Question: I would like to create a interactive map feature via HTML,CSS and Javascript. Therefore I need to place Link-Tags(or similar) on a map. The following image illustrates what I am trying to achieve:
The Red crosses should be clickable links (not necessarily only the red crosses - it would be ok if a transparent rectangle is clickable).
So far I came across the (image-)map tag with which I could place rectangles on the corresponding positions on the map. I wonder if this is the best method or if there is another more comfortable method or a best practice to do such things.
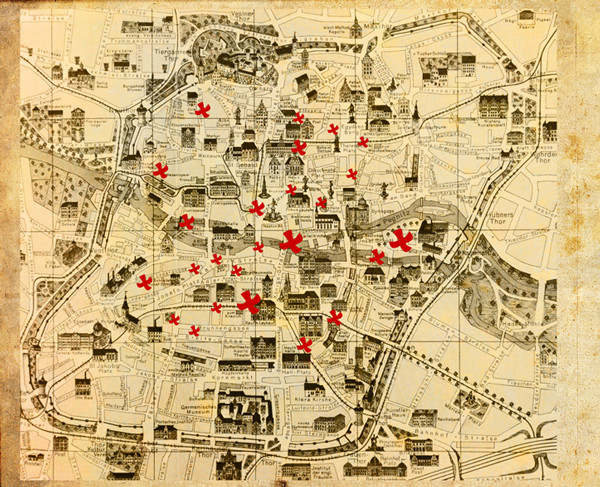
Answer: Here is a demo using qTip2 at <URL>.
HTML:
'''
<div id="demo-imagemap">
<h3>ClICK TO TOGGLE X to see </h3>
<img border="0" usemap="#myMap" alt="map" src="http://4.bp.blogspot.com/-Y6tP6TqJbfA/UX_vggdXEQI/AAAAAAAAAt4/ZfoonzP4Bxs/s1600/ih2LH.jpg">
<map id="myMap" name="myMap">
<area alt="place 1" shape="rect" coords="192,103,216,119" href="#">
<area alt="place 2" shape="rect" coords="128,269,156,293" href="#">
<area alt="place 3" shape="rect" coords="162,311,186,327" href="#">
<area alt="place 4" shape="rect" coords="172,207,200,235" href="#">
<area alt="place 5" shape="rect" coords="270,225,312,259" href="#">
</map>
'''
CSS:
'''
/* Add some nice box-shadow-ness to the modal tooltip */
#ui-tooltip-modal {
max-width: 420px;
-moz-box-shadow: 0 0 10px 1px rgba(0, 0, 0, .5);
-webkit-box-shadow: 0 0 10px 1px rgba(0, 0, 0, .5);
box-shadow: 0 0 10px 1px rgba(0, 0, 0, .5);
}
#ui-tooltip-modal .ui-tooltip-content {
padding: 10px;
}
'''
jQuery:
'''
// Create the tooltips only when document ready
$(document).ready(function () {
// We'll target all AREA elements with alt tags (Don't target the map element!!!)
$('area[alt]').qtip({
content: {
attr: 'alt' // Use the ALT attribute of the area map for the content
},
show: 'click',
hide: 'click',
style: {
classes: 'ui-tooltip-tipsy ui-tooltip-shadow'
}
});
});
'''
Demo using your map, try centre located X, and a few on the left side:- <URL>